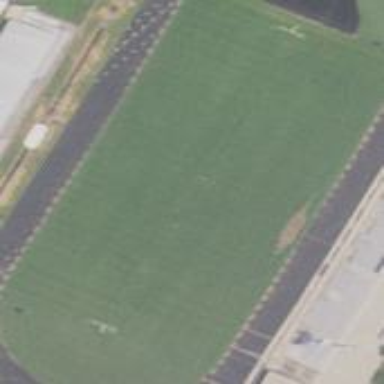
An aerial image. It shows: Grass pitch designated for American football in leisure land area.